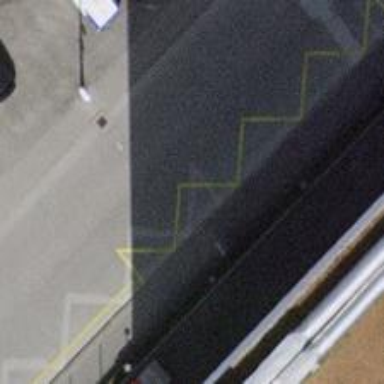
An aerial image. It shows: Bus stop with platform for public transport.